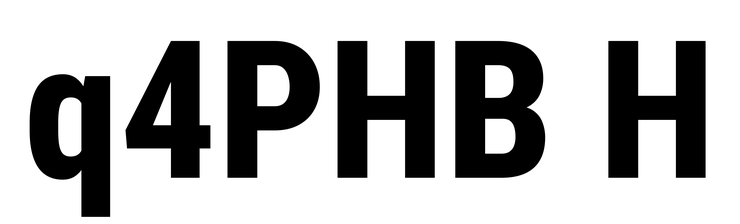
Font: Roboto_Condensed_ExtraBold